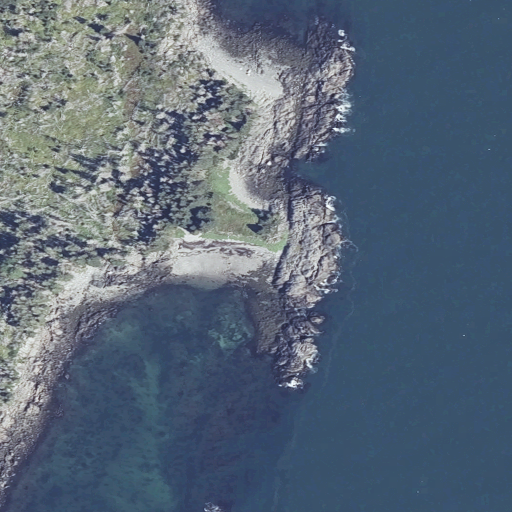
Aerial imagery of cape in Maine named Horseman Point containing open water, herbaceous wetlands, barren land, grassland, evergreen forest, and shrub